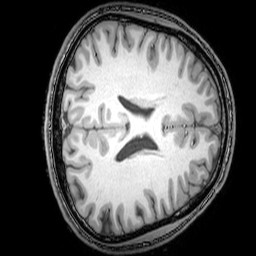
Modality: T1w
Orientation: axial
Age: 26
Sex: male
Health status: healthy
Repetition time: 0.081 s
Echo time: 0.037 s